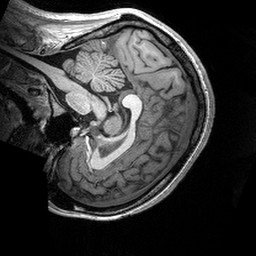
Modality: T1w
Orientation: sagittal
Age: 25
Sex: female
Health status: healthy
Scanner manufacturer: siemens
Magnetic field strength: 3 T
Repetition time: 2.53 s
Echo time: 0.00288 s